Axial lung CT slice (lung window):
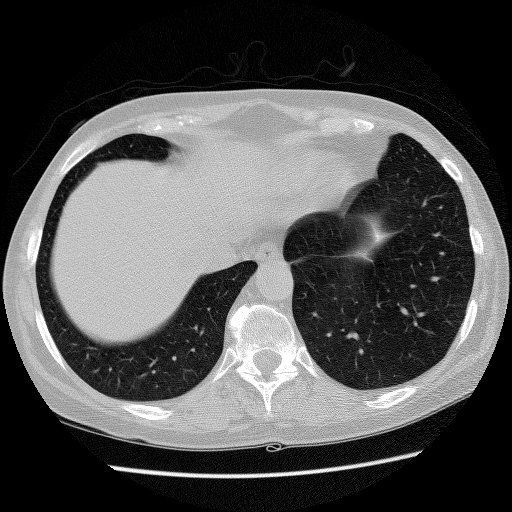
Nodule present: no